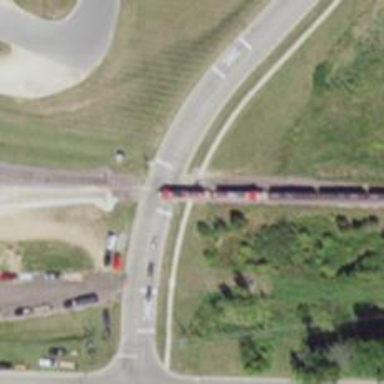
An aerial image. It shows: Railway crossing.